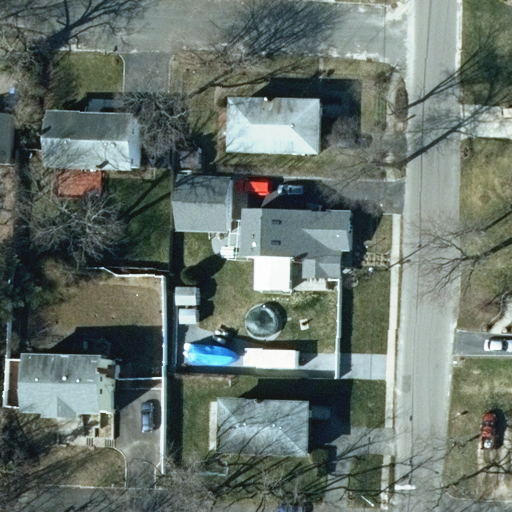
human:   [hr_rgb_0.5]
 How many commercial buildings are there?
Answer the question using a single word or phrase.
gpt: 0

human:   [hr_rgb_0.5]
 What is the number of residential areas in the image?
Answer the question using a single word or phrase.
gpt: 1

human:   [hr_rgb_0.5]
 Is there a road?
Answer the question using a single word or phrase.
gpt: yes

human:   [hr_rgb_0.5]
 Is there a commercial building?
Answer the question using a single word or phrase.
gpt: no

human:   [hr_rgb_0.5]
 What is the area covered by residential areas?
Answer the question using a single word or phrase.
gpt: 10637m2

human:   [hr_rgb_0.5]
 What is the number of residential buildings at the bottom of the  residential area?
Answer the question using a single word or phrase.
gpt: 0

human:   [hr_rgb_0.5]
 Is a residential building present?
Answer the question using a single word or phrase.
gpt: yes

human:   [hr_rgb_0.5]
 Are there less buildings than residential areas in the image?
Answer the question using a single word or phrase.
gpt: no

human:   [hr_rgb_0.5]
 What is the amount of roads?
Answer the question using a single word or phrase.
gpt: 2

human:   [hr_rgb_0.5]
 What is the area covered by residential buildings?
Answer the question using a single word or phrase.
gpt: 1481m2

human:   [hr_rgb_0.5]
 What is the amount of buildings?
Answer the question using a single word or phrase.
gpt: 7

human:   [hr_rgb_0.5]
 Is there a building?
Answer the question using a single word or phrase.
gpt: yes

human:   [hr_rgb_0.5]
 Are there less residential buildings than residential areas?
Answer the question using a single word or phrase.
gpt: no

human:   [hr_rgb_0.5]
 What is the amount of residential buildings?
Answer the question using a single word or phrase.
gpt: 5

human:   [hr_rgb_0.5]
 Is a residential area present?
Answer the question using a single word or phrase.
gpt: yes

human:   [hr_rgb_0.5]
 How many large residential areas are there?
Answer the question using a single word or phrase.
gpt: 1

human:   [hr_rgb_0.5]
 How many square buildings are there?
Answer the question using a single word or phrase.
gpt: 0

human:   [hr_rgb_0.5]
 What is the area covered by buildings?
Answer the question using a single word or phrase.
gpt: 1558m2

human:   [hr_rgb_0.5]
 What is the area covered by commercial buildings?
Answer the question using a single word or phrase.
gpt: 0m2

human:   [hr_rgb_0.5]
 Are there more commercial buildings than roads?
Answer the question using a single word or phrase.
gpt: no

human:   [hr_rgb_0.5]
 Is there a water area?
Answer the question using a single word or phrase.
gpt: no

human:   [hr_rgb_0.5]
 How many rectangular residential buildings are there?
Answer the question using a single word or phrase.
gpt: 1

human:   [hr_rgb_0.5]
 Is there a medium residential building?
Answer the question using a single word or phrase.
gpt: yes

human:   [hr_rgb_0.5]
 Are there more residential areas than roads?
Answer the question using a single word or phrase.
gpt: no

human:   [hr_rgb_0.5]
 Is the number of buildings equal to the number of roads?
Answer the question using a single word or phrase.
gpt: no

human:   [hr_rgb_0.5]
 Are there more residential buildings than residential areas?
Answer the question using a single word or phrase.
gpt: yes

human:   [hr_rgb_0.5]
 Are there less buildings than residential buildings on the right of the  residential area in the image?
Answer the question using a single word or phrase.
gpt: no

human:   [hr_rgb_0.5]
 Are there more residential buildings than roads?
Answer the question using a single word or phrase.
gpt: yes

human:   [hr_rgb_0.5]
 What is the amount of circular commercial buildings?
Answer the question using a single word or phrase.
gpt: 0

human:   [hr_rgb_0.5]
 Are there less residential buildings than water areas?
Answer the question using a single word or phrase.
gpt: no

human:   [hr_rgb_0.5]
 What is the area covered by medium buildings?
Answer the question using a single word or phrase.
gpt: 911m2

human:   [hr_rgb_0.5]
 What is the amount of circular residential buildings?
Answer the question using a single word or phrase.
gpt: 0

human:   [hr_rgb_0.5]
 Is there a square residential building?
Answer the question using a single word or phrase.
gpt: no

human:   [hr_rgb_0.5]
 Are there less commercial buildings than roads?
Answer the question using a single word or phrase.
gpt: yes

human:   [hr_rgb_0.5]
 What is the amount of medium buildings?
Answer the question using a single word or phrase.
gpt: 4

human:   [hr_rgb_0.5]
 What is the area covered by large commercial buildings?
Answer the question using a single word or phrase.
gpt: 0m2

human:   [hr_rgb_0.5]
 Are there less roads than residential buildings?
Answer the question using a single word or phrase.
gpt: yes

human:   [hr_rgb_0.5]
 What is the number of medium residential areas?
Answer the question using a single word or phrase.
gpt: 0

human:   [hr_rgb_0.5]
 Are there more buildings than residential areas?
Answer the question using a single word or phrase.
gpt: yes

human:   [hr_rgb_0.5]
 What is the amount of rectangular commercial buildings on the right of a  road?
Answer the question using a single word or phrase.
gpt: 0

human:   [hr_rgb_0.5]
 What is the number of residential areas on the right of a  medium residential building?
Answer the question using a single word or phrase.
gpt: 0

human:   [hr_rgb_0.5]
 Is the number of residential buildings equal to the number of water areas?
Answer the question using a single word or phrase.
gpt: no

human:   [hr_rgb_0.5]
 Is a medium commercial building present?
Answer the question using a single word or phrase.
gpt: no

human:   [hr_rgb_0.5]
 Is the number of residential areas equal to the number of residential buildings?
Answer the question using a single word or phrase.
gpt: no

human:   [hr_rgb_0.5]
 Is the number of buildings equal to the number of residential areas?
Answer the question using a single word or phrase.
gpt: no

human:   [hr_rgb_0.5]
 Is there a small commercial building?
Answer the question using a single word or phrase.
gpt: no

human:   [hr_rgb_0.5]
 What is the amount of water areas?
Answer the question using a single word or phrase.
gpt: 0

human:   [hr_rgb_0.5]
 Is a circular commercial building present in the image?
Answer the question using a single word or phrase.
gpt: no

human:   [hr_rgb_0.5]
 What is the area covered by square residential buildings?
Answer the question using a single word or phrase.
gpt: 0m2

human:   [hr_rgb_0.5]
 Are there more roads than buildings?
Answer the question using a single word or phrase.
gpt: no

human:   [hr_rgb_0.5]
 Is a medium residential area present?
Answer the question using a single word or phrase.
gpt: no

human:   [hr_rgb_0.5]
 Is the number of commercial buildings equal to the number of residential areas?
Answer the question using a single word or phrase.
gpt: no

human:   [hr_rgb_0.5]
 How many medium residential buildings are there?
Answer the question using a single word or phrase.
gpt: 4

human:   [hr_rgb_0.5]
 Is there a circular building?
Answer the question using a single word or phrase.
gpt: no

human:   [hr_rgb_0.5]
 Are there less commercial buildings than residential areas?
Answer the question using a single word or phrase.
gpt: yes

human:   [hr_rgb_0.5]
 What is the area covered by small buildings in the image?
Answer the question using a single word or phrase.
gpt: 77m2

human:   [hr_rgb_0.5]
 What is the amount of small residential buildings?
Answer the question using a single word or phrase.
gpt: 0

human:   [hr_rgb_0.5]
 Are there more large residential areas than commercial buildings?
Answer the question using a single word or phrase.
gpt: yes

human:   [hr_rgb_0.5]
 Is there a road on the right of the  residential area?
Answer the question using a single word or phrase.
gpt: yes

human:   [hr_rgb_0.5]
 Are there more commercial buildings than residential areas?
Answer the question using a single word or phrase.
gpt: no

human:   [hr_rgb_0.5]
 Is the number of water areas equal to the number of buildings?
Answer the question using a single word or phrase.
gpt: no

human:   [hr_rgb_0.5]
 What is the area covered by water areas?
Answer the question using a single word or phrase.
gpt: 0m2

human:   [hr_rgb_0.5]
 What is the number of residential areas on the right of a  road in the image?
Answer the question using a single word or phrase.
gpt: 0

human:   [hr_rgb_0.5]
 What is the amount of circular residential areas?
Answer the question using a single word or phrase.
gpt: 0